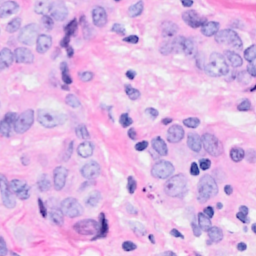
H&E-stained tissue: Breast